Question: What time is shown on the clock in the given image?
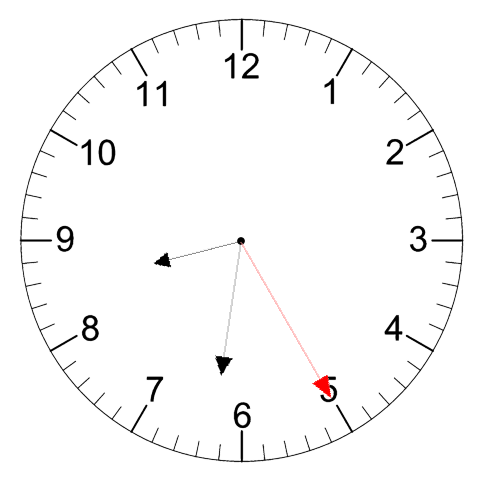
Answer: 08:31:25